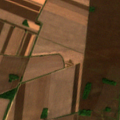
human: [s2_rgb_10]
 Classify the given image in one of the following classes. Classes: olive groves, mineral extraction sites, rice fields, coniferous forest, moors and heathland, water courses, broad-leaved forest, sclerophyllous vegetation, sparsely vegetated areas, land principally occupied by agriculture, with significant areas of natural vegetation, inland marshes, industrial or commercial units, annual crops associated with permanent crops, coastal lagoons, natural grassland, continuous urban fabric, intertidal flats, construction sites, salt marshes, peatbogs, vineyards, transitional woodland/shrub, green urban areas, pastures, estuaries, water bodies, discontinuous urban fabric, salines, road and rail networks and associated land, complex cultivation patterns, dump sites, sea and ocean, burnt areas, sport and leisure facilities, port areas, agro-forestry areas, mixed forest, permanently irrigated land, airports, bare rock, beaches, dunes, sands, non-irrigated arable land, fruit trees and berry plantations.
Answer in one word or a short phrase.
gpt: non-irrigated arable land